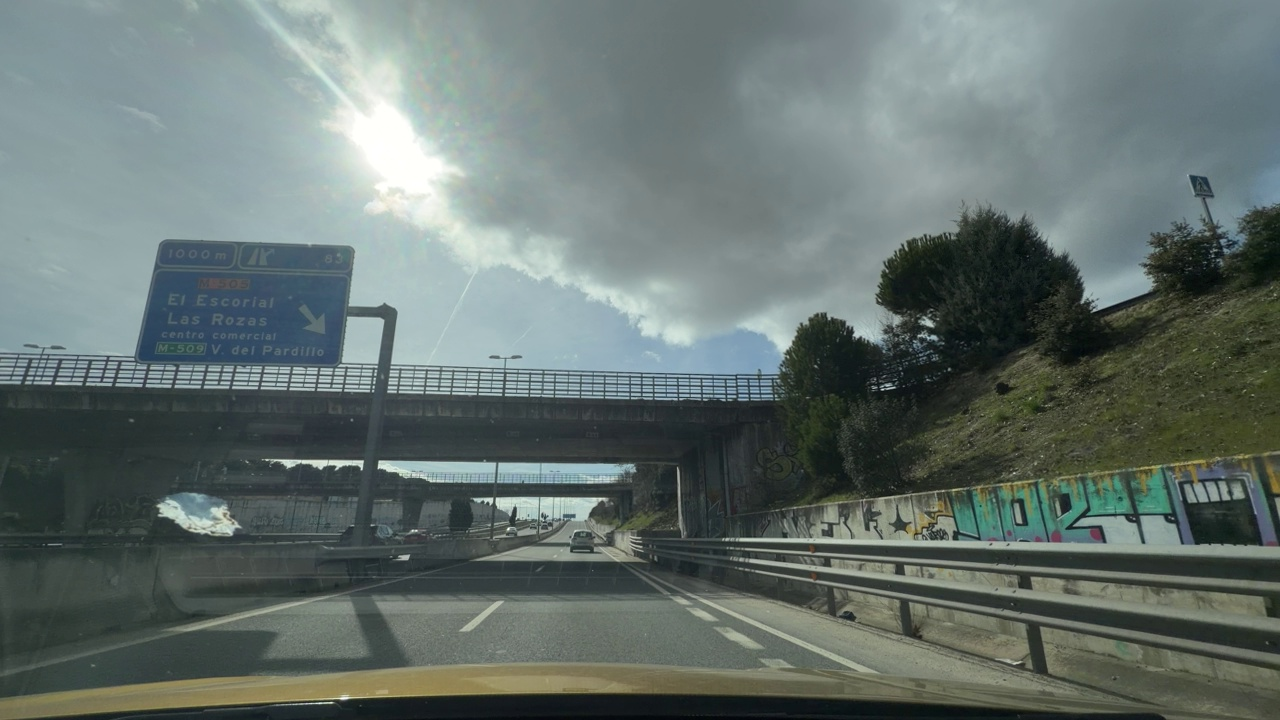
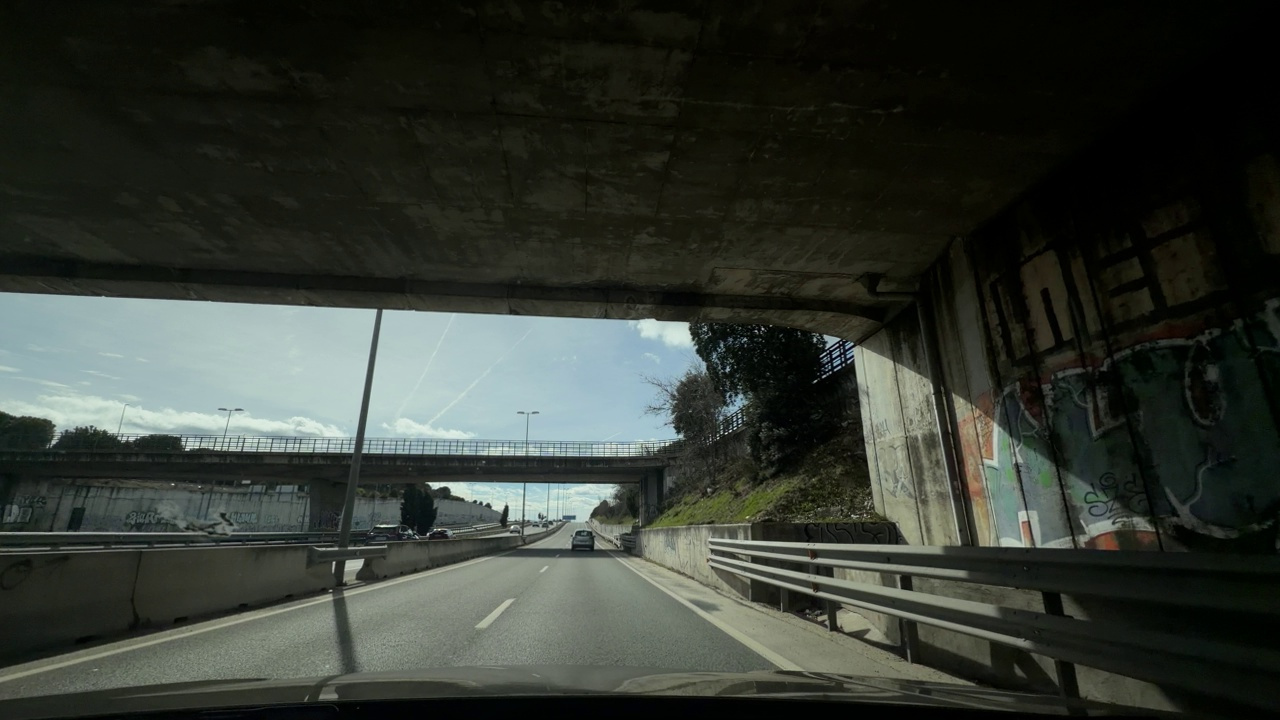
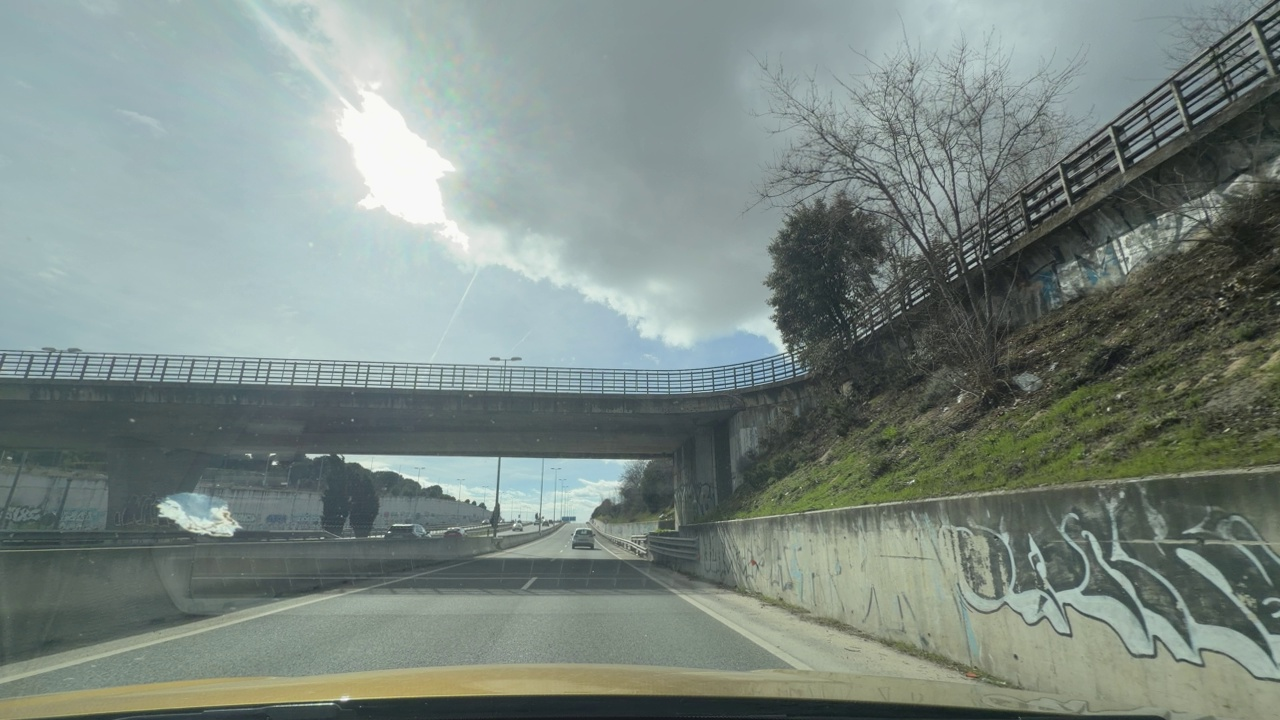
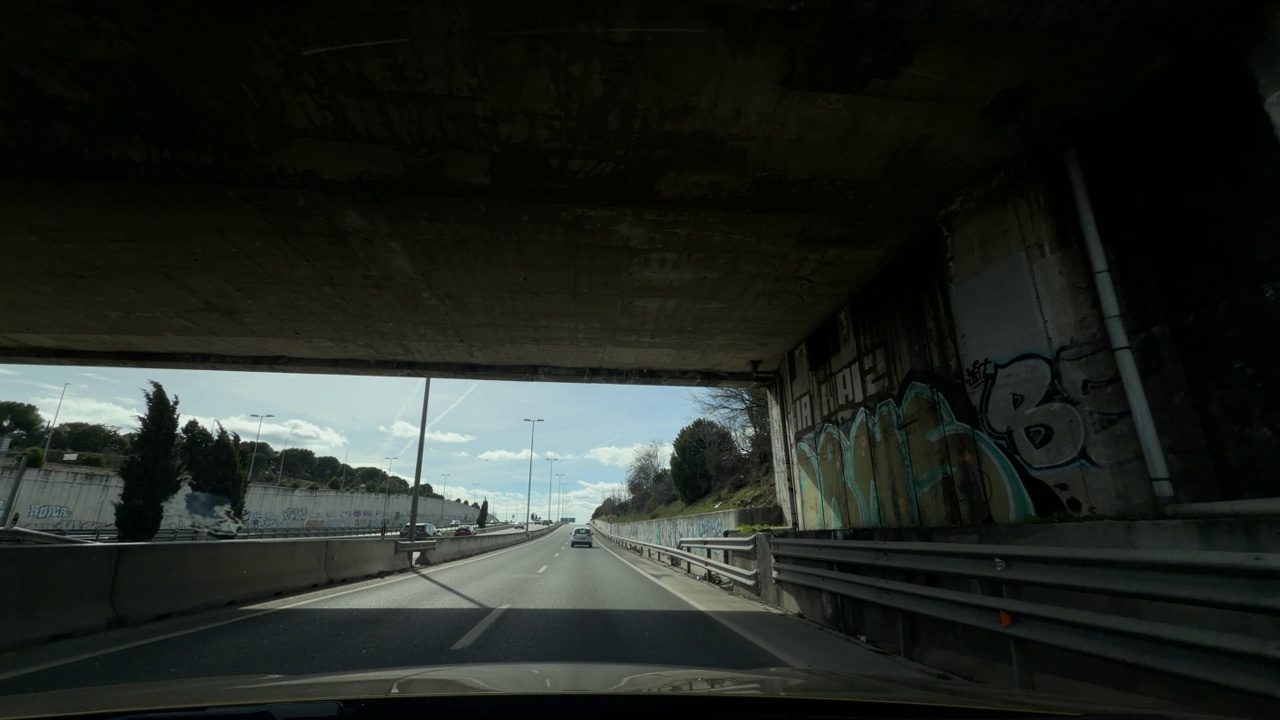
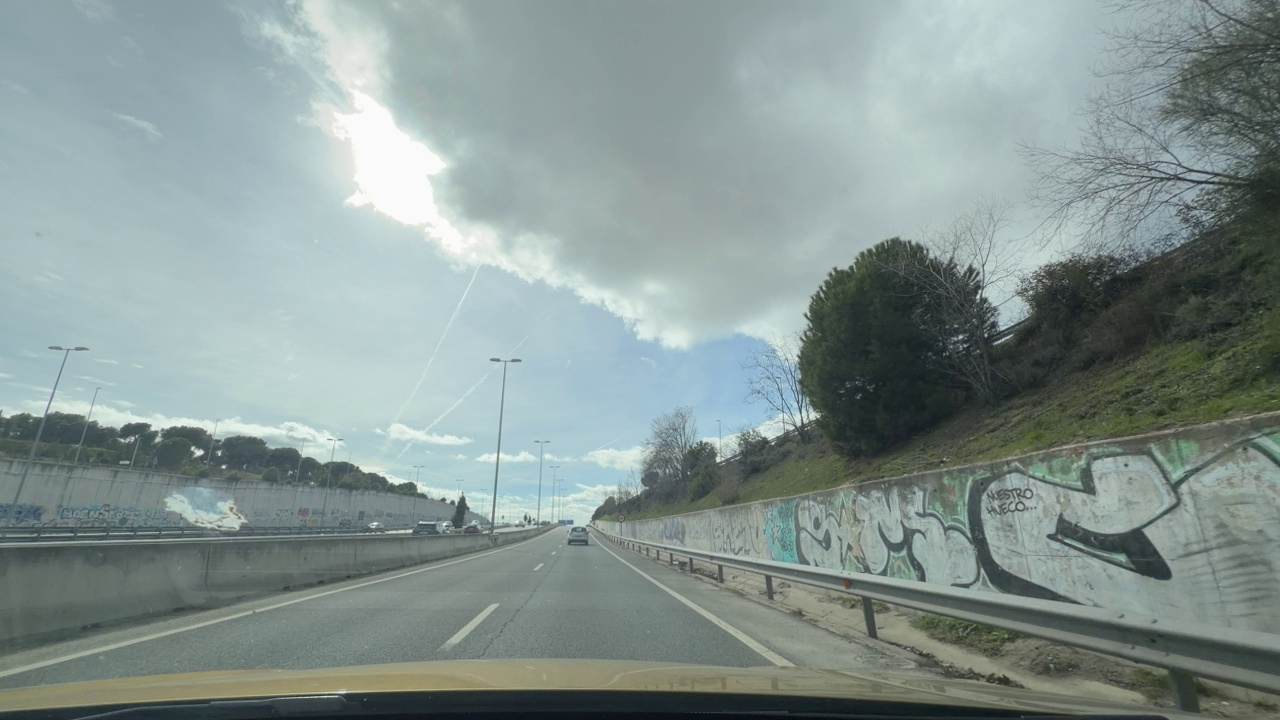
Situation: empty
Question: Are multiple traffic lights regulating the ego direction of travel displaying different colors simultaneously?
Answer: No
Reasoning: There are no traffic lights regulating the trafic. Ego is driving straight in the highway with no pressence of traffic lights

Situation: empty
Question: Is there a vehicle directly ahead in the ego lane with brake lights on?
Answer: No
Reasoning: There is a vehicle directly ahead of ego, but it does not have the brake lights on

Situation: empty
Question: Is the distance between the ego vehicle and the vehicle ahead decreasing?
Answer: No
Reasoning: Distance between ego vehicle and vehicle ahead remains the same through the sequence of pictures

Situation: empty
Question: Is either the ego vehicle or the leading vehicle stationary?
Answer: No
Reasoning: Both vehicles, ego vehicle and leading vehicle are driving at the same speed. None of them is stationary